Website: lowes
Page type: address-validator
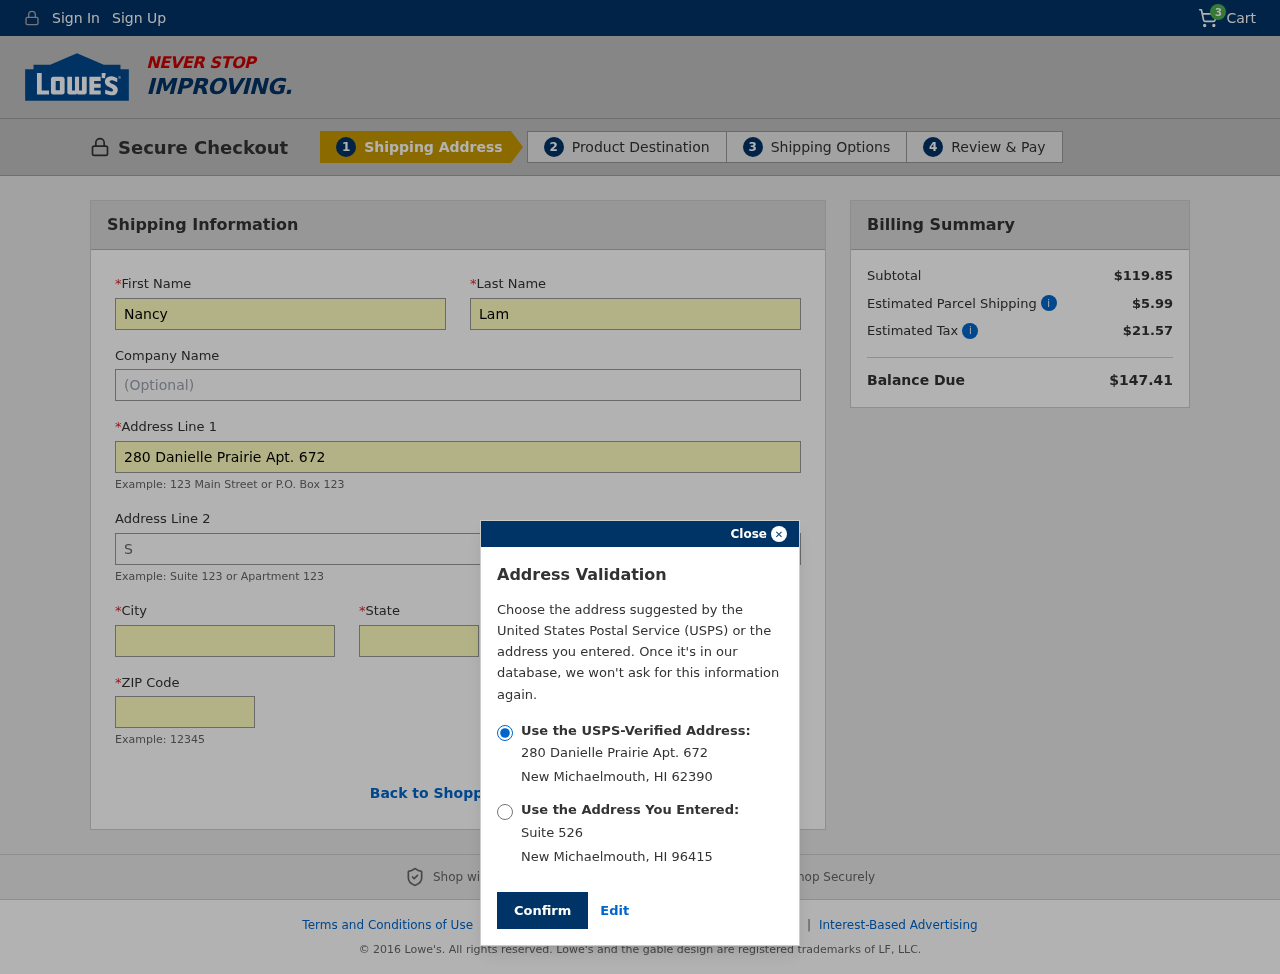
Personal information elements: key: PII_CITY
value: New Michaelmouth
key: PII_FIRSTNAME
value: Nancy
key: PII_LASTNAME
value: Lam
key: PII_POSTCODE
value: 62390
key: PII_POSTCODE2
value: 96415
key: PII_STATE
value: Hawaii
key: PII_STATE_ABBR
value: HI
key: PII_STREET
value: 280 Danielle Prairie Apt. 672
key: PII_STREET2
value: Suite 526
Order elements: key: ORDER_NUM_ITEMS
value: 3
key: ORDER_SUBTOTAL
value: $119.85
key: ORDER_SHIPPING_COST
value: $5.99
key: ORDER_TAX
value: $21.57
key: ORDER_TOTAL
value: $147.41